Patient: sex M, age 65
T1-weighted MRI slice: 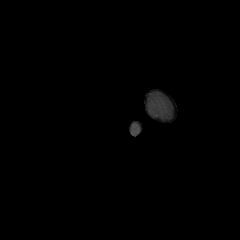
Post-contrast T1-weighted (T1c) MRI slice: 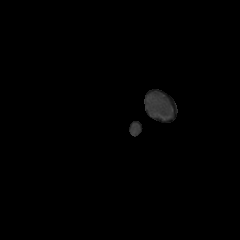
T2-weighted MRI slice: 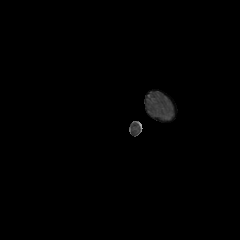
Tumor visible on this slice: no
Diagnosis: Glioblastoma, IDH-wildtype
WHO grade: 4